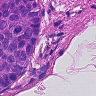
Metastatic tissue present: yes